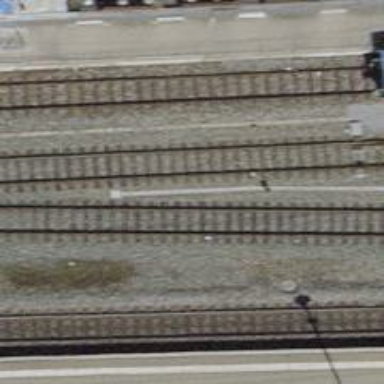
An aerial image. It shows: Railway switch.